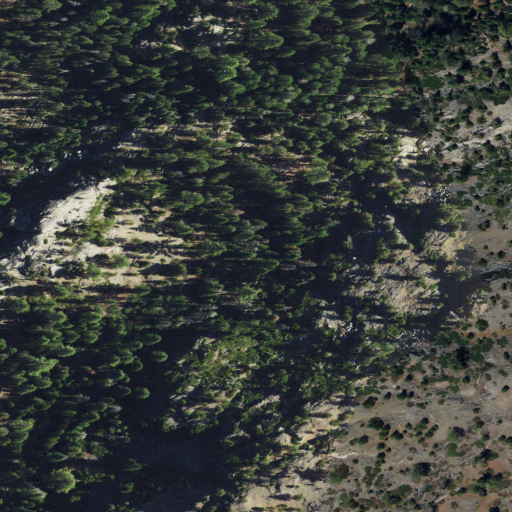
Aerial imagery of valley in California named Pleasant Valley containing evergreen forest and shrub